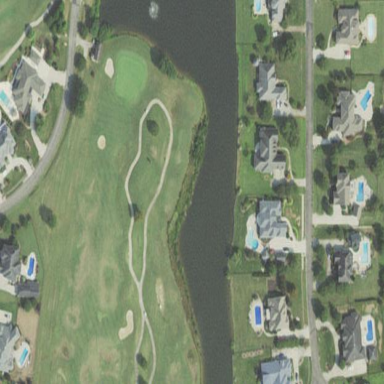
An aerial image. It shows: Picturesque lake serving as water hazard for golf course.